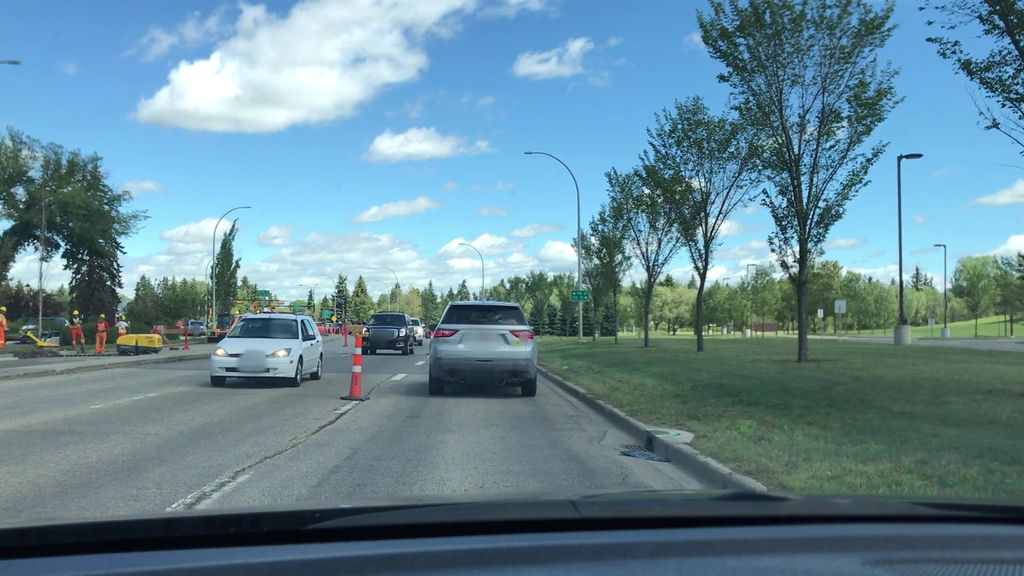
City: edmonton